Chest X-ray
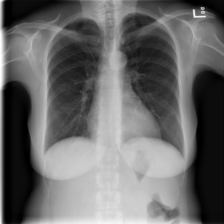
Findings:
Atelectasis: negative
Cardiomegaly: negative
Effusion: negative
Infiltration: negative
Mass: negative
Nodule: negative
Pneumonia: negative
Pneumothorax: negative
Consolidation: negative
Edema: negative
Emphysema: negative
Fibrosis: negative
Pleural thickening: negative
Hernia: negative